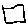
Label: square